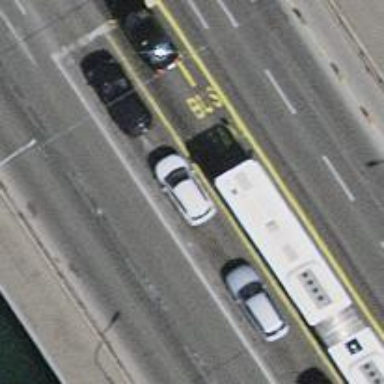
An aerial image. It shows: Primary highway bridge with asphalt surface and sidewalks on both sides. There are trolley wires above.